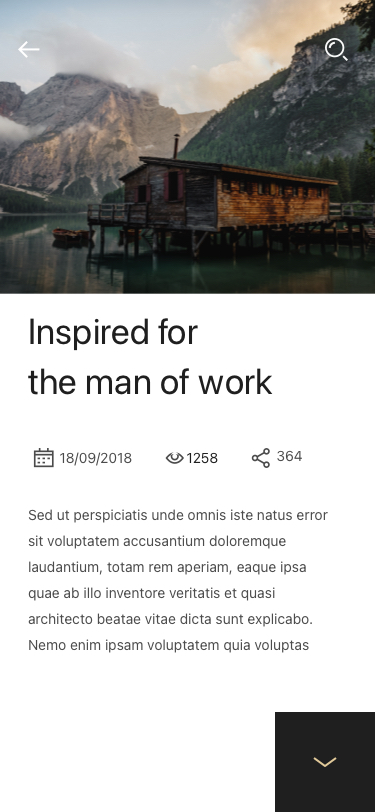
Text in this UI design:
Inspired for
the man of work
Sed ut perspiciatis unde omnis iste natus error
sit voluptatem accusantium doloremque
laudantium, totam rem aperiam, eaque ipsa
quae ab illo inventore veritatis et quasi
architecto beatae vitae dicta sunt explicabo.
Nemo enim ipsam voluptatem quia voluptas
18/09/2018
364
1258